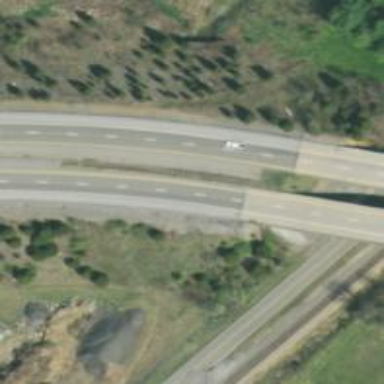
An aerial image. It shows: Trunk highway with expressway features.